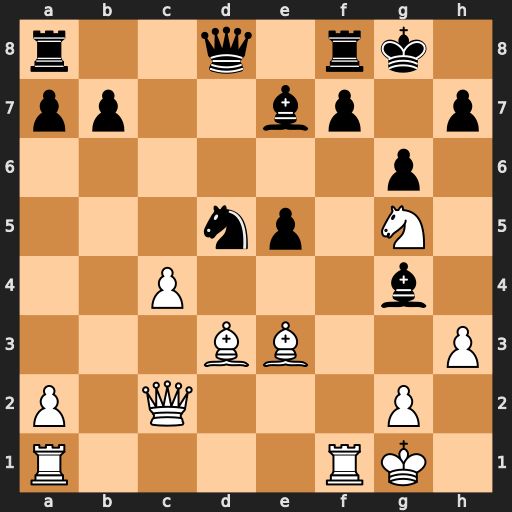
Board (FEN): r2q1rk1/pp2bp1p/6p1/3np1N1/2P3b1/3BB2P/P1Q3P1/R4RK1
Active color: w
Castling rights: -
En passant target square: -
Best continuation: cxd5 Bxg5 Bxg5 Qxg5 hxg4